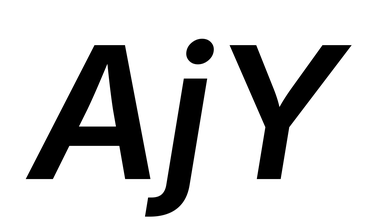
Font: Inter-Italic_SemiBold_Italic